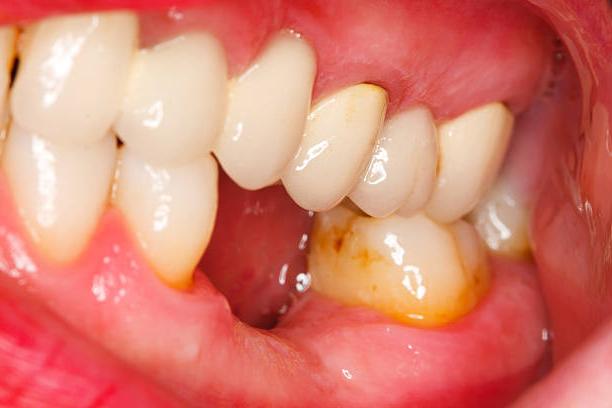
Condition: Gingivitis